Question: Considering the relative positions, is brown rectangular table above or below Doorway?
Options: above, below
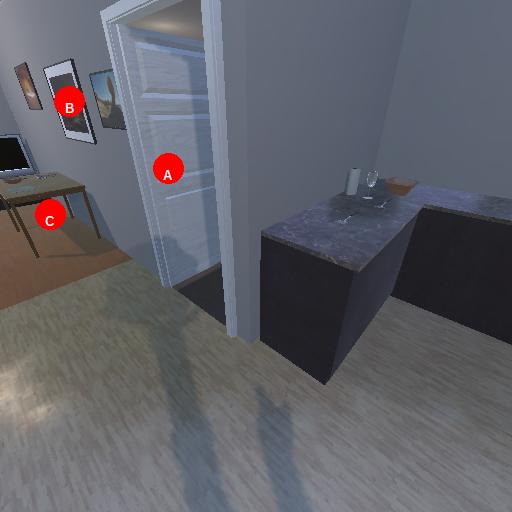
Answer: above